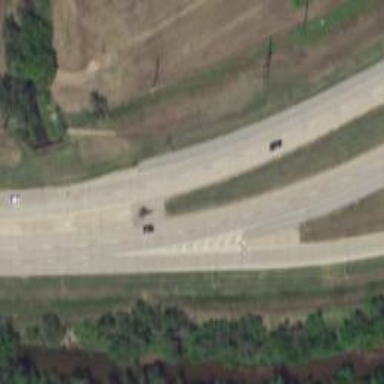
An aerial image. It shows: This image shows trunk highway that functions as expressway.